Question: As you can see, these are the files that show up. But I know that there is a folder called src with code in it. How can I get the src folder to appear in the project pane, like the other files/folders?

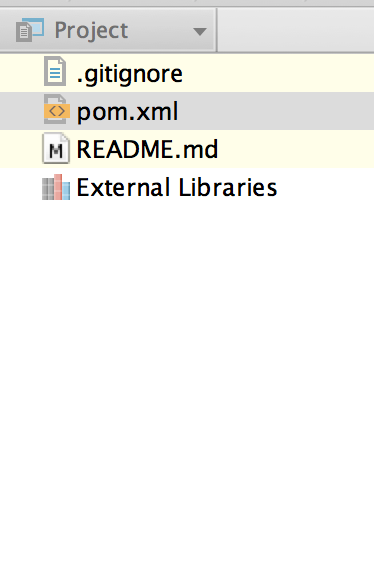
Answer: I think you imported this project wrongly. Since I see this is a Maven project, the easiest way to open it correctly is to simply do . At this point it might ask you to open the existing project (your current, broken one) or delete the meta data and re-import - you want this last option. Previous versions also asked if you want to open the pom file itself or the entire project, but as of 14 the project is opened by default. In case you do not get asked to re-import, and the project still doesn't look good, , and retry.